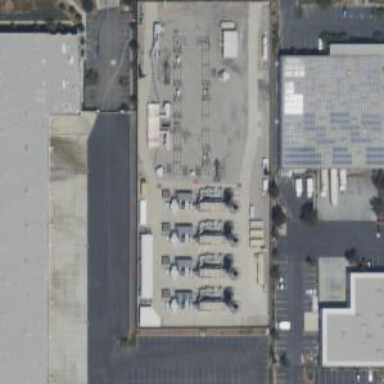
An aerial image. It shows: Gas-powered generator. It is gas turbine type generator.